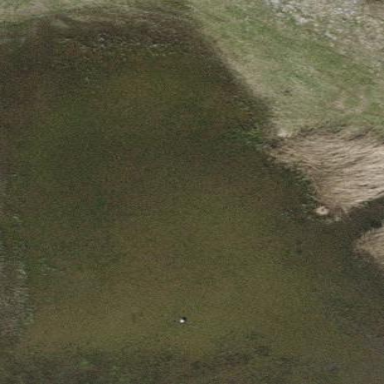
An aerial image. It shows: Pond surrounded by natural water.